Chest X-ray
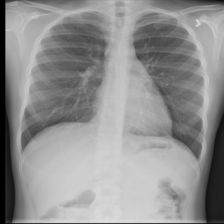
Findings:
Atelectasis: negative
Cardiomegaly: negative
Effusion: negative
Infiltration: negative
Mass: negative
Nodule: negative
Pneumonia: negative
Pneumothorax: negative
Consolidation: negative
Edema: negative
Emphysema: negative
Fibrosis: negative
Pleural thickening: negative
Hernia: negative